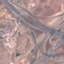
Land use / land cover: Highway